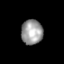
Tissue: skin
Cell type: Epithelial cells
Senescence score: 0.2357
Nuclear area (px): 520
Mean DAPI intensity: 156.423